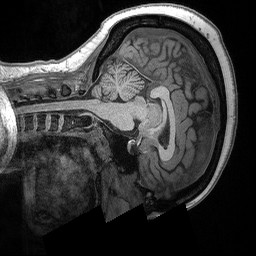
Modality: T1w
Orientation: sagittal
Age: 25
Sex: female
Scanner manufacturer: siemens
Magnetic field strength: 3 T
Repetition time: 2.17 s
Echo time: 0.00169 s